Question: Say, I have a script nicely formatted in SSMS and it's annotated with all kinds of comments in different languages. But when I copy and paste this nice thingy into Word with syntax highlighted I will get a syntax-highlighted message with those comments garbled, as if reading the source text with one code page and pasting it using another code page. Very nasty kinda bug. Does anyone know how to solve this issue once and for all?
Thank you!

Save - Save with Encoding... - Encoding : Unicode (UTF-8 with signature).
- <URL>
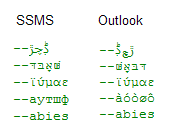
Answer: After some tests, I'm still unable to reproduce the issue. And I have no idea why copy-pasting text from one Unicode-compatible to another Unicode-compatible app can give such results.
There are several things you can try:
1. Inside SSMS, save the script as an Unicode file: Save - Save with Encoding... - Encoding : Unicode (UTF-8 with signature). You will then be able to open it probably correctly in Word. The problem is that syntax highlighting will be lost.
2. Save the script as an Unicode file, than reopen it and copy-paste. Maybe SSMS assume for some reasons that there is some fancy encoding by default, so this will force it to use UTF-8 instead.
3. Try to paste in different applications (for example the browser). Looking at the first line at your screenshot, I remember once seeing the same problem with some browser renderings described on Wikipedia (can't find the link).
4. Try copying the same text from Visual Studio (if installed). Copying source code from Visual Studio to Office programs preserve syntax highlighting, so if you observe the same issue, it may come from this syntax highlighting feature.
5. If nothing works, report the problem to Microsoft Connect, describing precisely the situation so the people at Microsoft will be able to reproduce this issue.